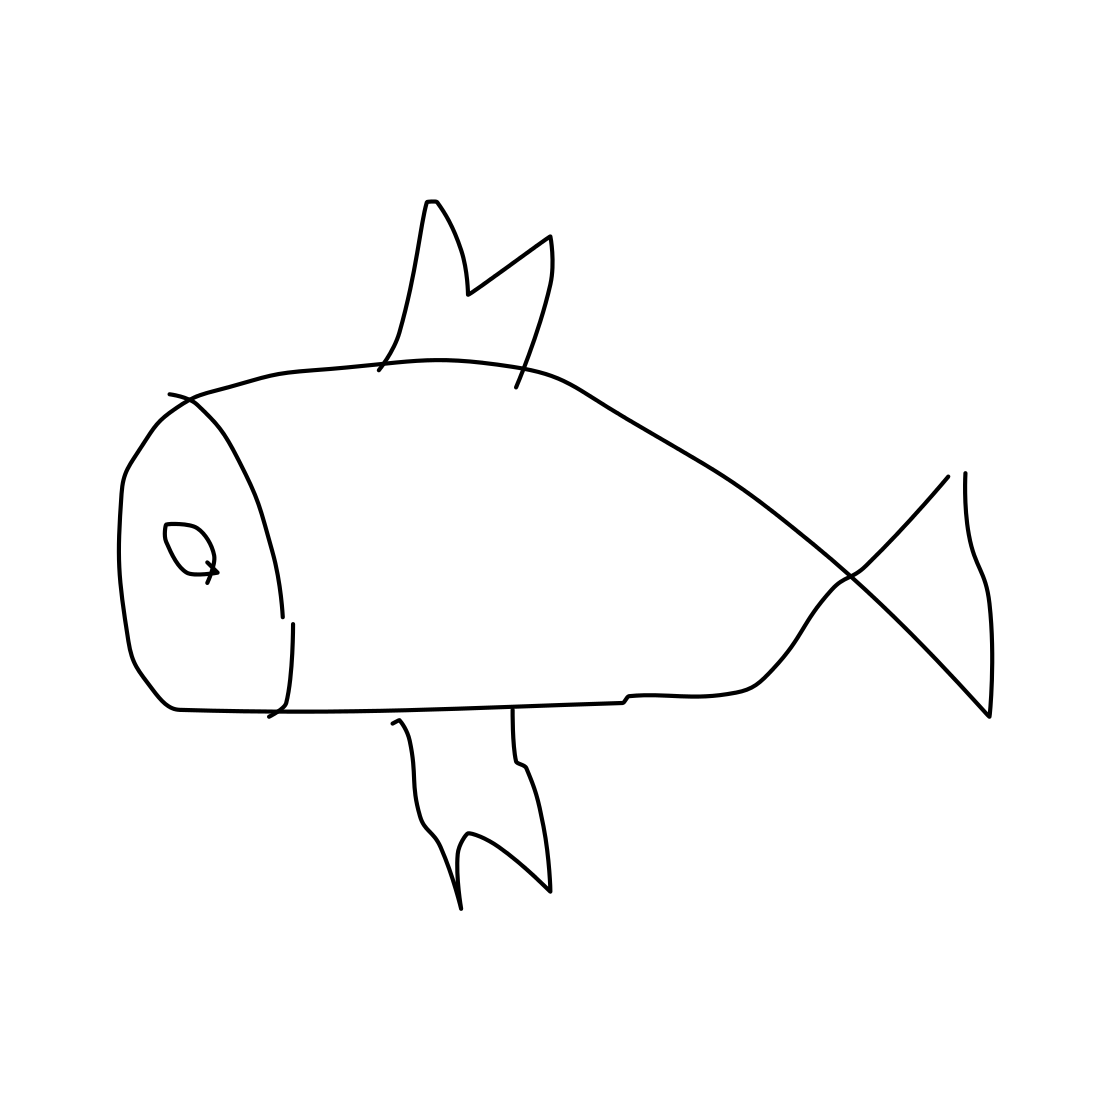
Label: fish